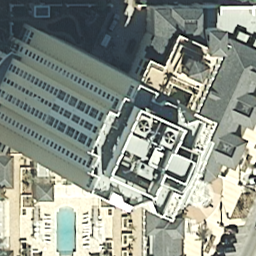
Label: buildings